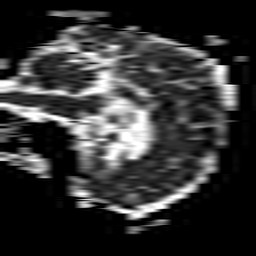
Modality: ADC
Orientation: sagittal
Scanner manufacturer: philips
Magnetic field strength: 1.5 T
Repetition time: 3.395 s
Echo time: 0.06922 s